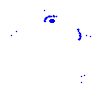
Particle: pion